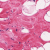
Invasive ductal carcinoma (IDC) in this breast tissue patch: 0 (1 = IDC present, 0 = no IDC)